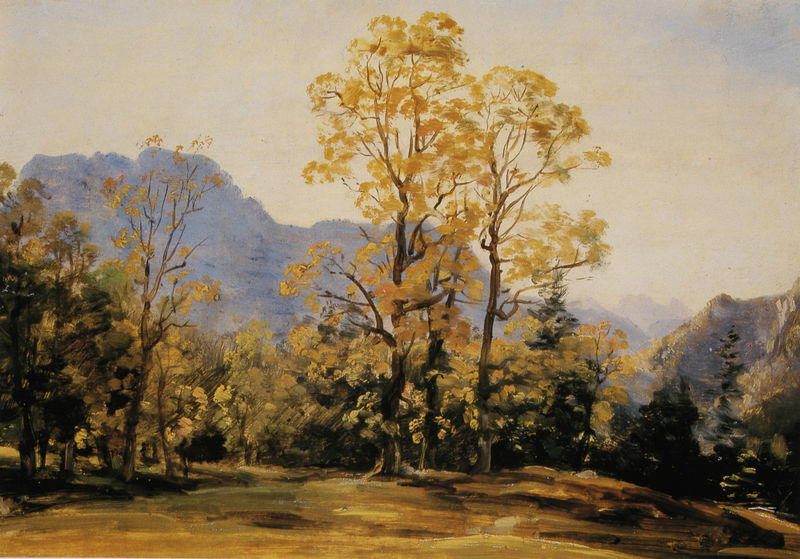
Titel: Partie bei Ruhpolding
Künstler: Johann Georg von Dillis
Institution: (Privatbesitz)
Schlagwörter: baum, berg, blau, blätter, dunkel, felsen, gemälde, himmel, laub, schatten, wasser, weiß, wolken, aquarell, baumstämme, bäume, gelb, grün, impressionismus, landschaft, ocker, äste, bewegung, braun, grau, hell, hintergrund, licht, orange, schwarz, gras, rasen, weg, wiese, ast, dämmerung, erde, feld, horizont, hügel, natur, stamm, strauch, wind, zweige, büsche, pfad, sonne, sträucher, boden, gold, schön, tal, wald, deutschland, sommer, berge, fels, gebirge, gipfel, dunst, nebel, sonnenuntergang, tag, landschaftsmalerei, herbst, painting, yellow, baumkrone, frühling, waldrand, herbstlandschaft, bayern, diesig, zweig, lichtung, berggipfel, heiter, laubbaum, nadelbaum, tanne, landschaftsbild, verschwommen, baumgruppe, lanschaft, sky, tree, geäst, blattwerk, laubbäume, hill, hills, mountain, mountains, nature, nadelbäume, trees, spätsommer, sfumato, forest, golden, brush strokes, graß, herbstlich, fall, gebrigslandschaft, dillis, herbstlaub, herrlich, impressionist, bergkuppe, goldocker, goldlicht, gemäld, herbststimmung, herbstnebel, herbstsonne, nadelbau, gelb laub, environment, pine tree, sketched, rough style